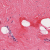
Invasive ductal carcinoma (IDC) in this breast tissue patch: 0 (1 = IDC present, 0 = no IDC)